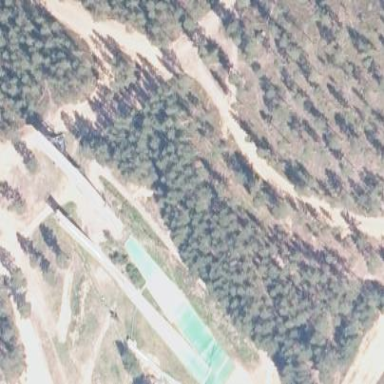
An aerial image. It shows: Pitch with artificial turf used for ski jumping. The area includes ski jump landing.